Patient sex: M
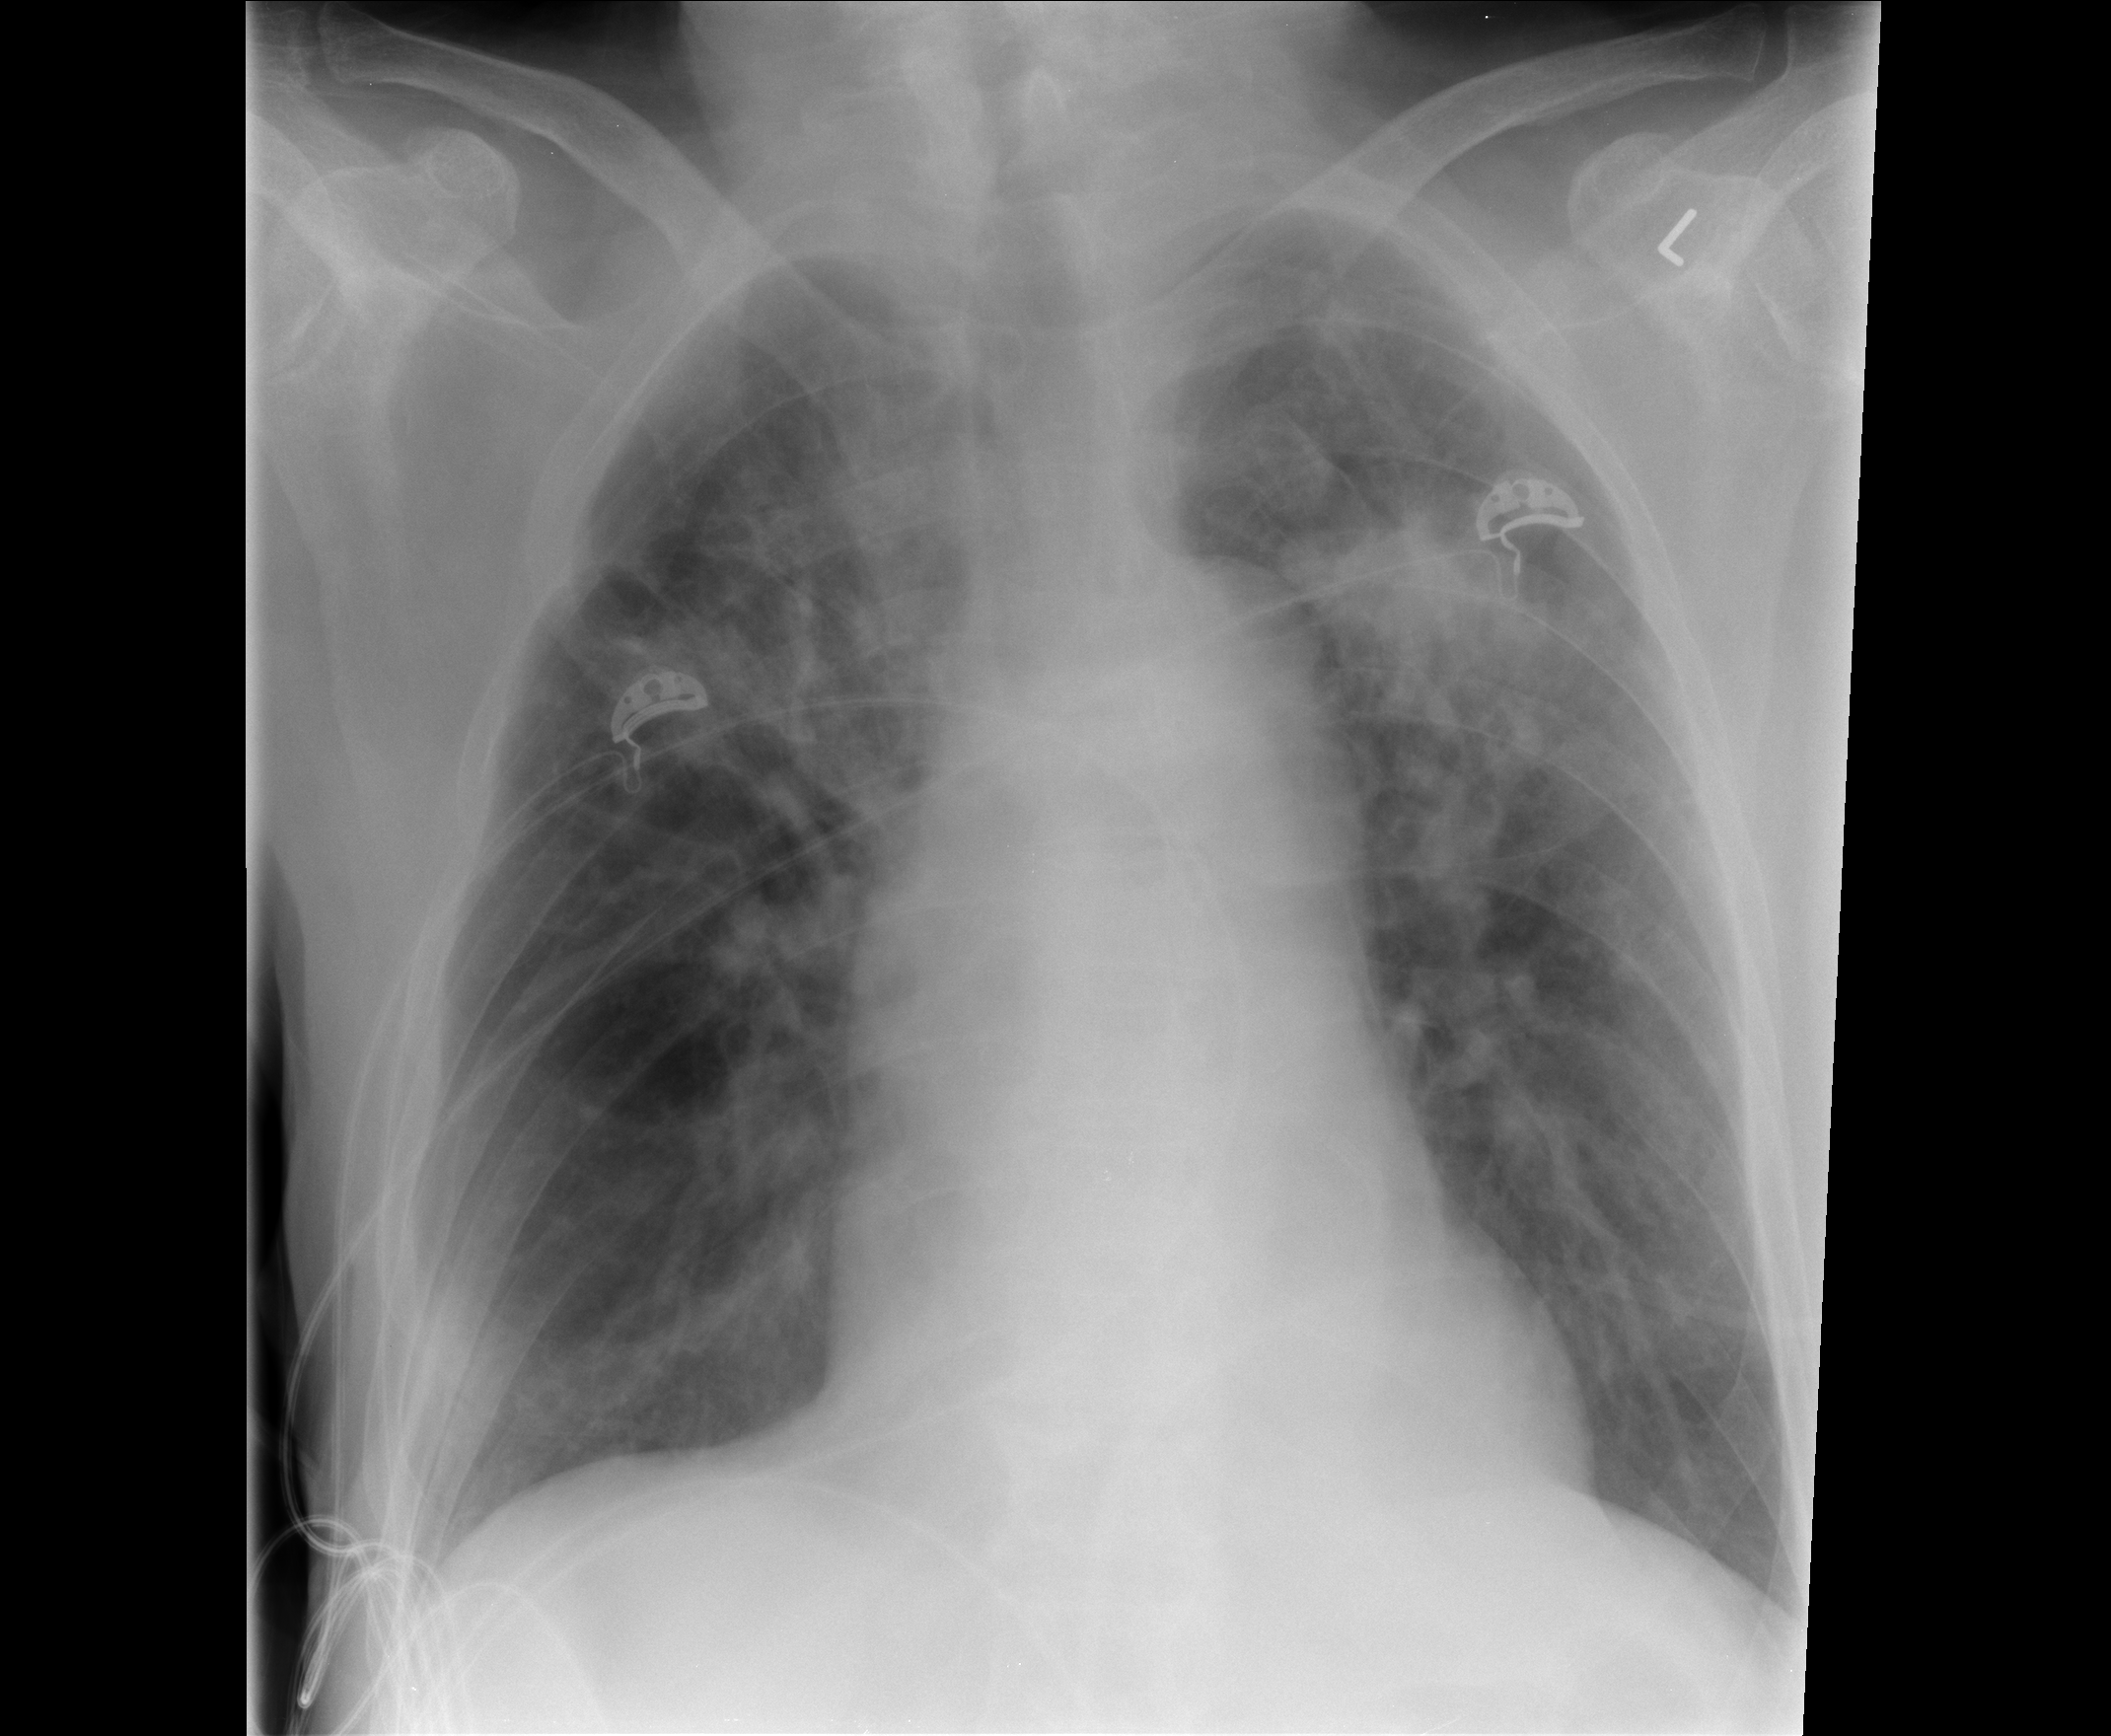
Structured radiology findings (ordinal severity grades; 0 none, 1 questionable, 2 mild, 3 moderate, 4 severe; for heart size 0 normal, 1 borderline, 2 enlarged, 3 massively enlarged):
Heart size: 0
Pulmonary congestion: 1
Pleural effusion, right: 0
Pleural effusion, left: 0
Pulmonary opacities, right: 4
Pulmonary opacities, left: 4
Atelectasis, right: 3
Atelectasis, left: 3